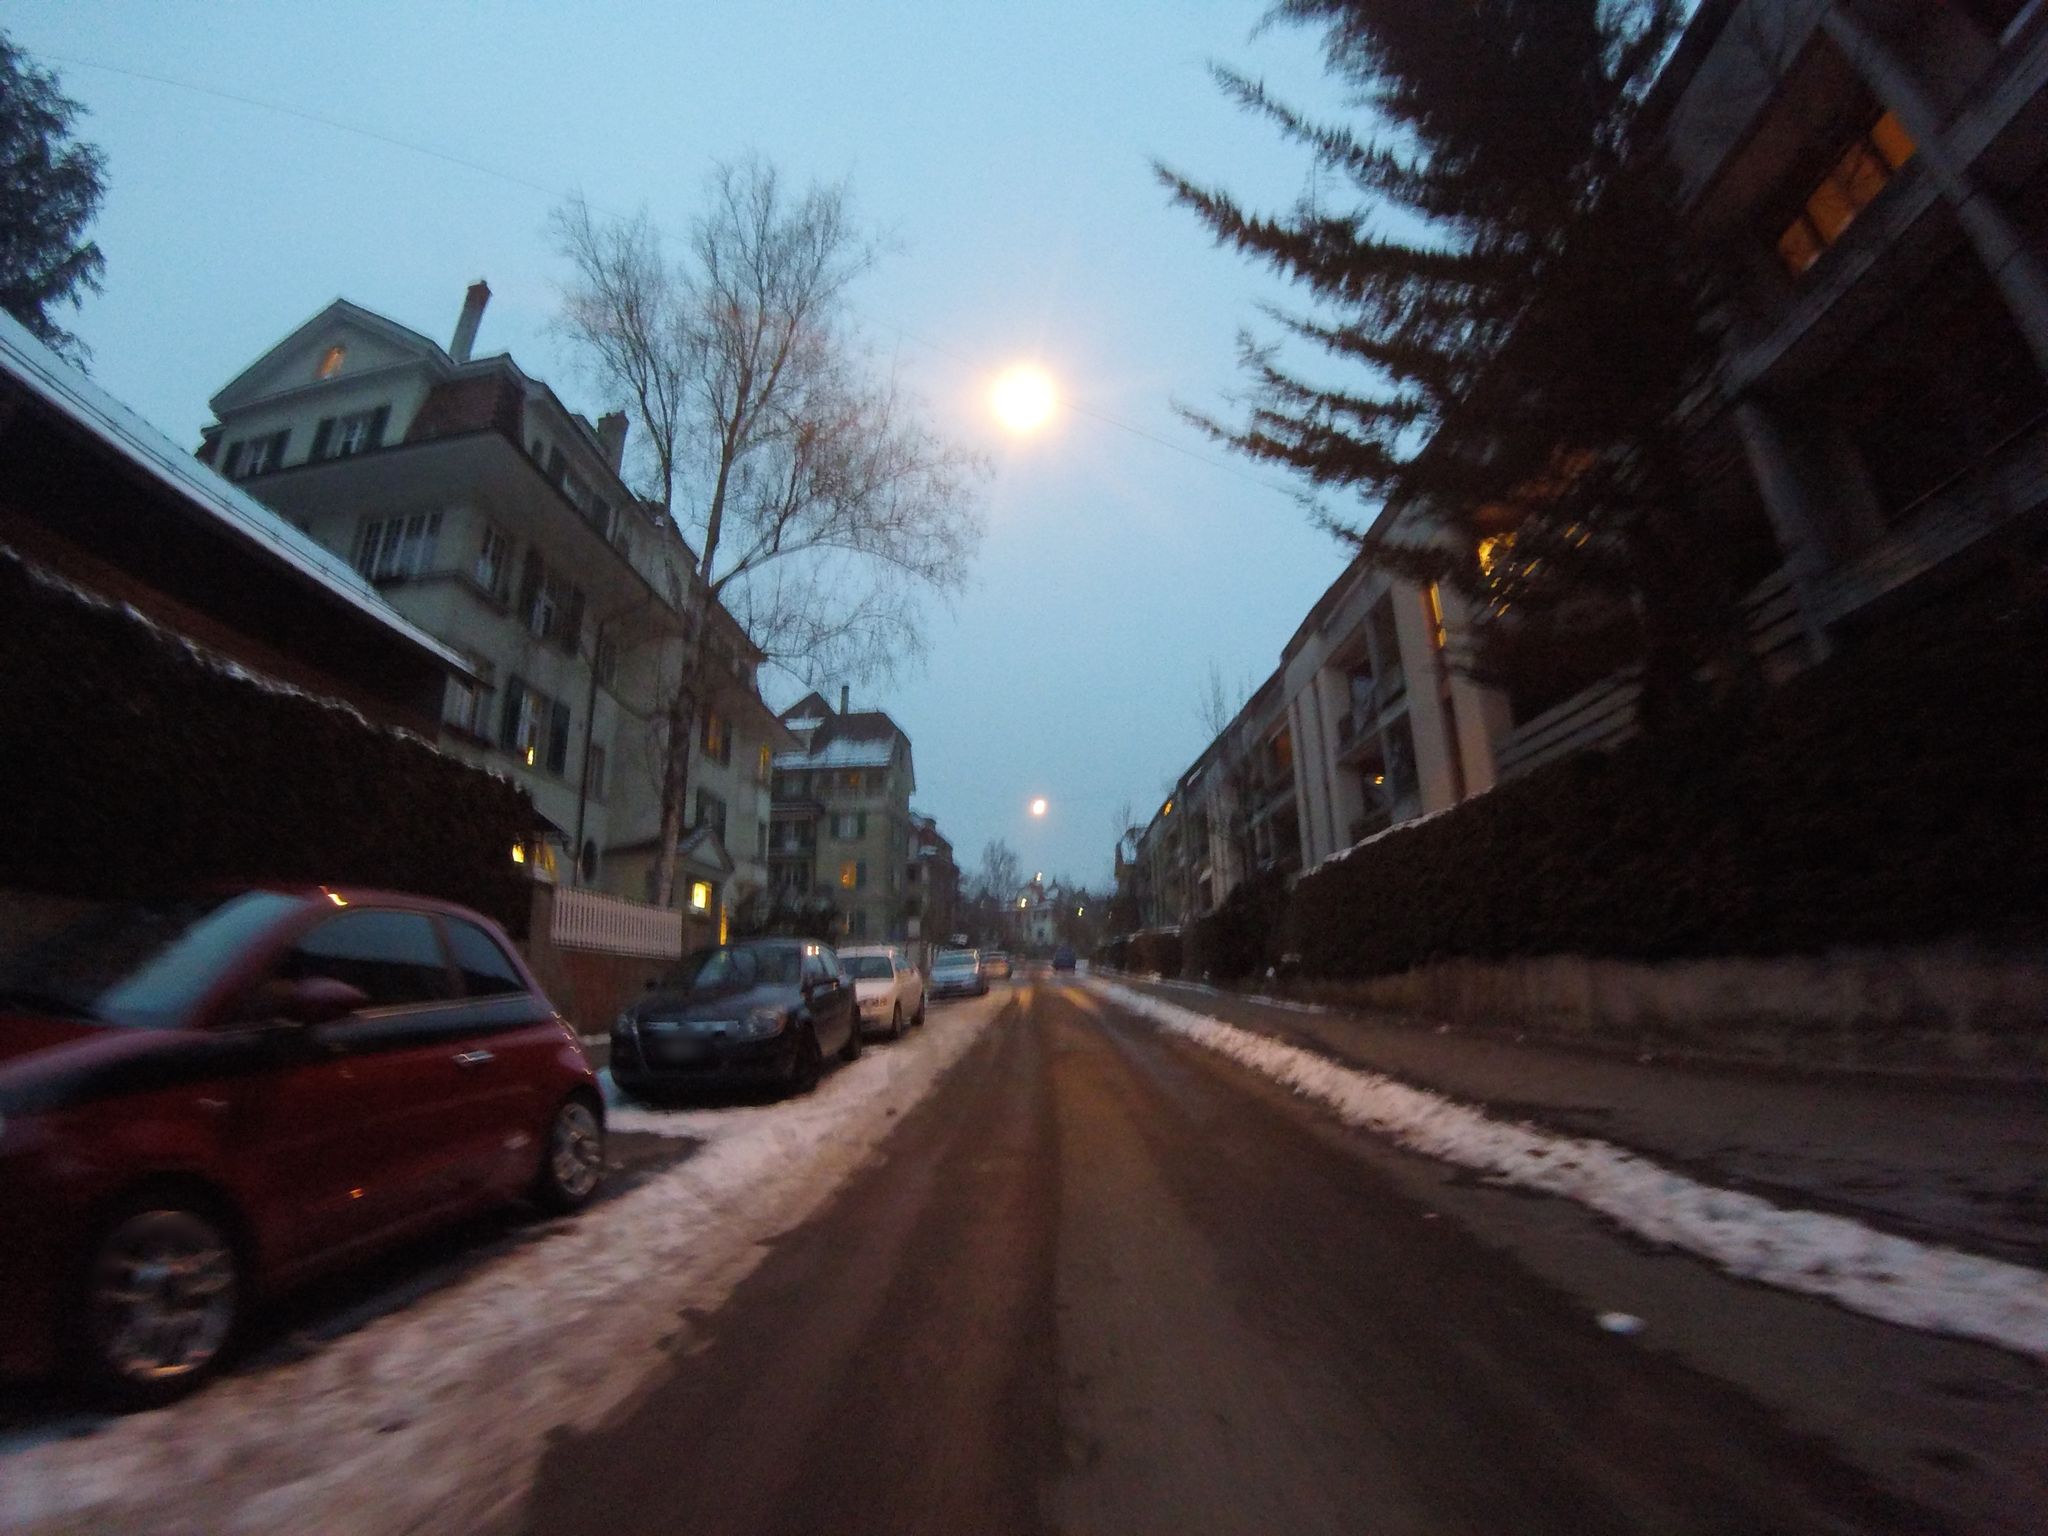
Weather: snowy
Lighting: dusk/dawn
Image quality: slightly poor
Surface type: driving surface
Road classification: living_street, residential
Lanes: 1
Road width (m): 2
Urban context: urban centre
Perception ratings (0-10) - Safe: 3.13, Lively: 7.45, Beautiful: 9.19, Boring: 6.11, Depressing: 1.41, Wealthy: 7.18